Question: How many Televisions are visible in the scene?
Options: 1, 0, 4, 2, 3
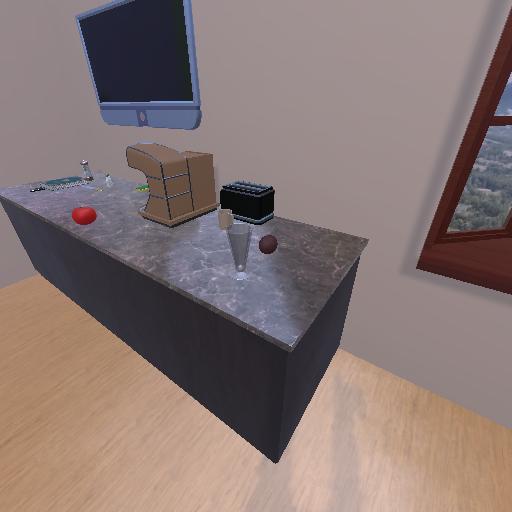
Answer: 1